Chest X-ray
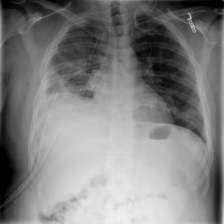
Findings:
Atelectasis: negative
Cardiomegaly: negative
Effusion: negative
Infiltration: negative
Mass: negative
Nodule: positive
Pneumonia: negative
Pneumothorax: negative
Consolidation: negative
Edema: negative
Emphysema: negative
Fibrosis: negative
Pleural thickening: negative
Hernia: negative